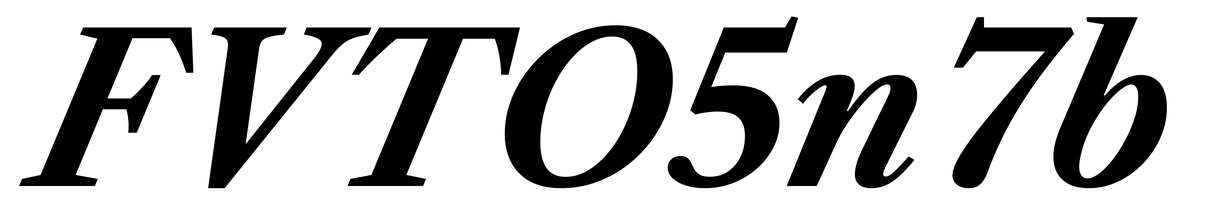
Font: LibreCaslonText-Italic_Bold_Italic